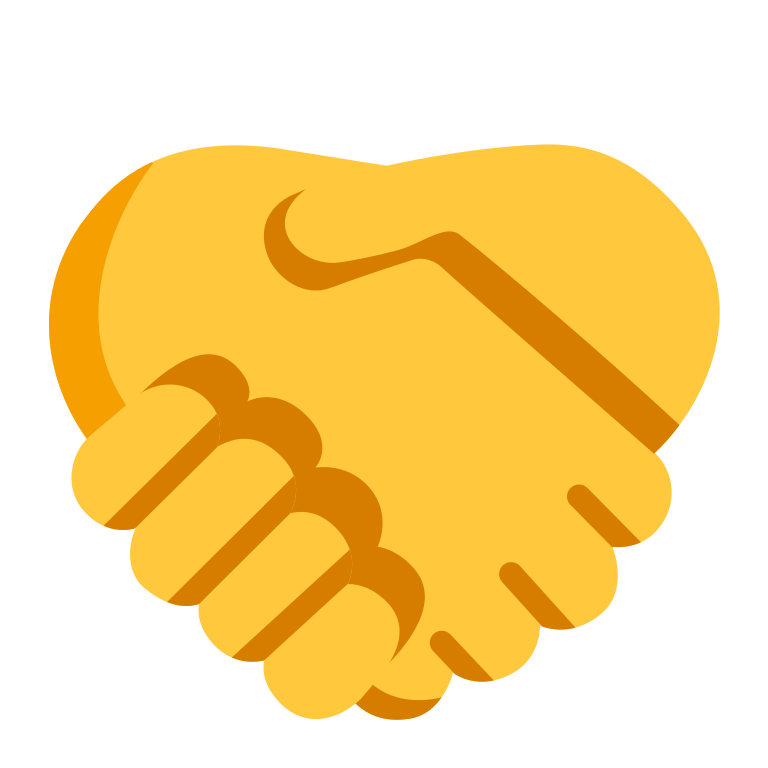
handshake flat